Question: My task is to take one GeoTIFF, make some image segmentation on in, and save it to new GeoTIFF(with existing coordinates). If I understand correctly, the coordinates are preserved in GeoTIFF metadata.
So I grab metadata from the original file:
'''
File file = new File(inputFilePath);
ImageInputStream iis = ImageIO.createImageInputStream(file);
Iterator<ImageReader> readers = ImageIO.getImageReaders(iis);
IIOMetadata metadata=null;
ImageReader reader=null;
if (readers.hasNext()) {
// pick the first available ImageReader
reader = readers.next();
// attach source to the reader
reader.setInput(iis, true);
// read metadata of first image
metadata = reader.getImageMetadata(0);
}
'''
And when I do
'System.out.println("Metadata: "+metadata);', I see the correct XML tree of metatags.
So I'm do some magic with image
'''
System.out.println("Starting segmentation");
BufferedImage image = UtilImageIO.loadImage(inputImage);
// Select input image type. Some algorithms behave different depending on image type
ImageType<MultiSpectral<ImageFloat32>> imageType = ImageType.ms(3, ImageFloat32.class);
ImageSuperpixels alg = FactoryImageSegmentation.fh04(new ConfigFh04(500, 30), imageType);
// Convert image into BoofCV format
ImageBase color = imageType.createImage(image.getWidth(), image.getHeight());
ConvertBufferedImage.convertFrom(image, color, true);
// Segment and display results
performSegmentation(alg, color);
System.out.println("Segmentation finished");
'''
In result I obtain a BufferedImage(resultBufferedImage) with successfully image segmentation.
And here starts my problems, I'm trying to save this BufferedImage with old metadata:
'''
BufferedOutputStream out;
ImageWriter writer = ImageIO.getImageWriter(reader);
ImageOutputStream imgout = null;
FileOutputStream fos =null;
fos = new FileOutputStream(outputImage);
out = new BufferedOutputStream(fos);
imgout = ImageIO.createImageOutputStream(out);
writer.setOutput(imgout);
ImageWriteParam param = writer.getDefaultWriteParam();
IIOImage destIIOImage = new IIOImage(resultBufferedImage, null, metadata);
System.out.println("Before write");
writer.write(null, destIIOImage, null);
System.out.println("After write");
'''
I get printed "After write". But program is still running, I tried to wait, but no results. So when I kill process the file is created successfully, even with geodata. How can I determine the finish of writing and stop program?
p.s. Image in default Ubuntu viewer seems to be nice, but when I opened it in QGIS I have transparent fields, and how can I make gray background transparent?
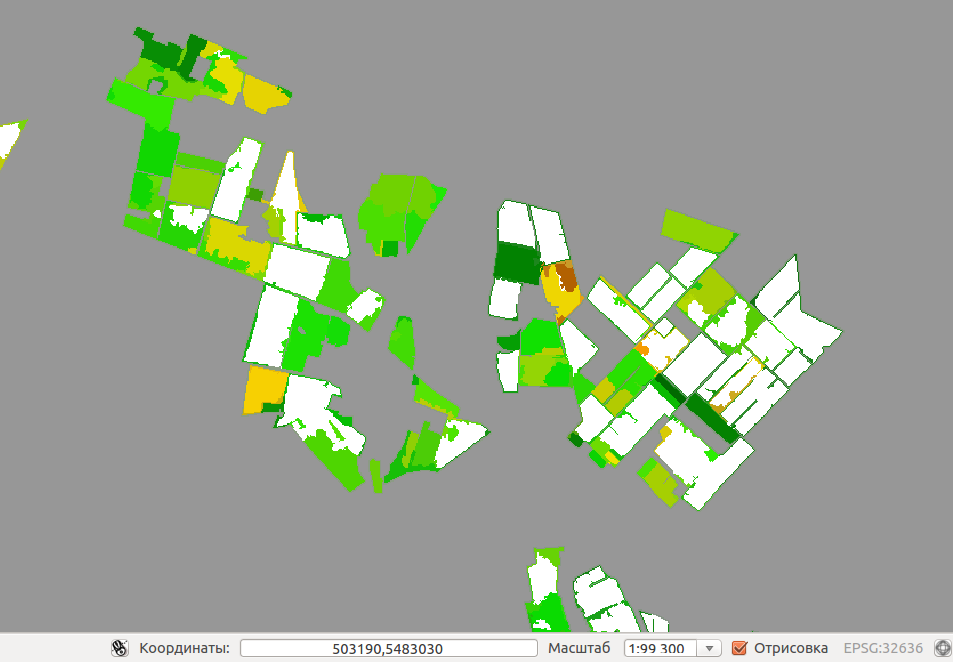
Answer: Not a real answer, but here's two answers on how to make a TIFF transparent:
- <URL>